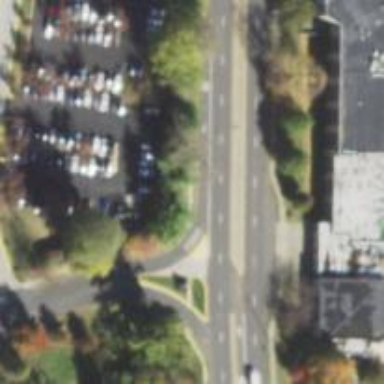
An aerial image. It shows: Unmarked crossing on the road.